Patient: sex M, age 75
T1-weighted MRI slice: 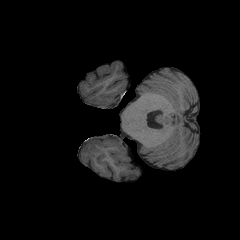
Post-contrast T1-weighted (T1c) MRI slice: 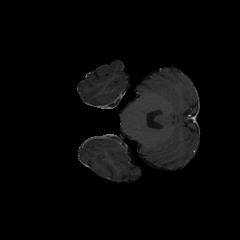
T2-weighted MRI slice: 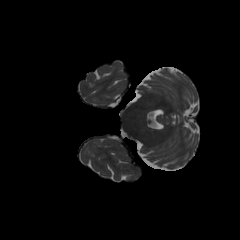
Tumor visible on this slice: no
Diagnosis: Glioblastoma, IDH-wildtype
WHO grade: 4